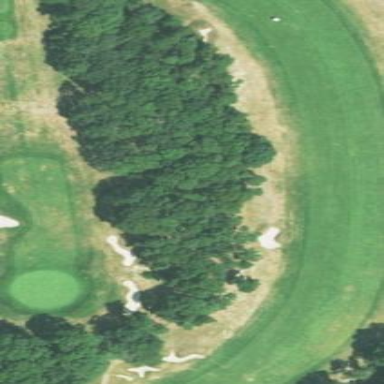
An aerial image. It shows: Grassy area designated as golf fairway.